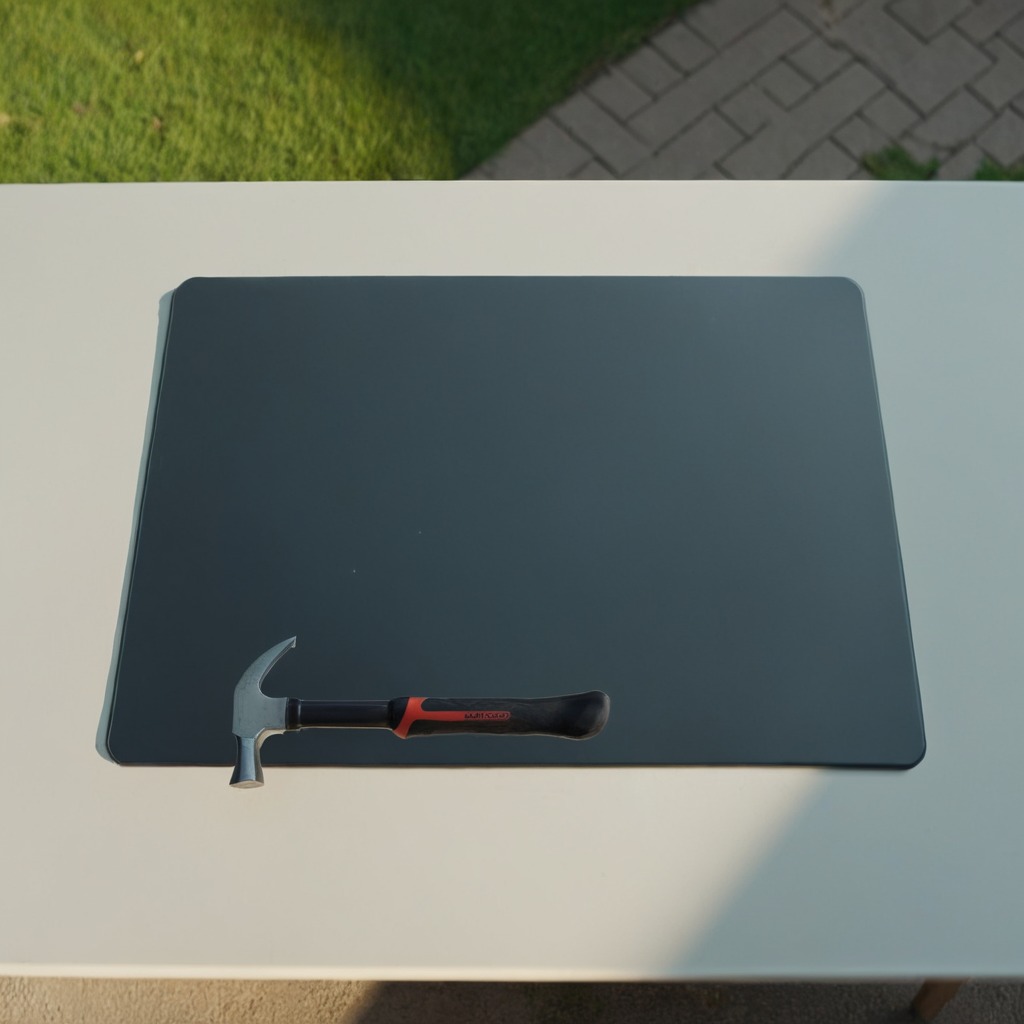
A hammer is lying on a textured surface.